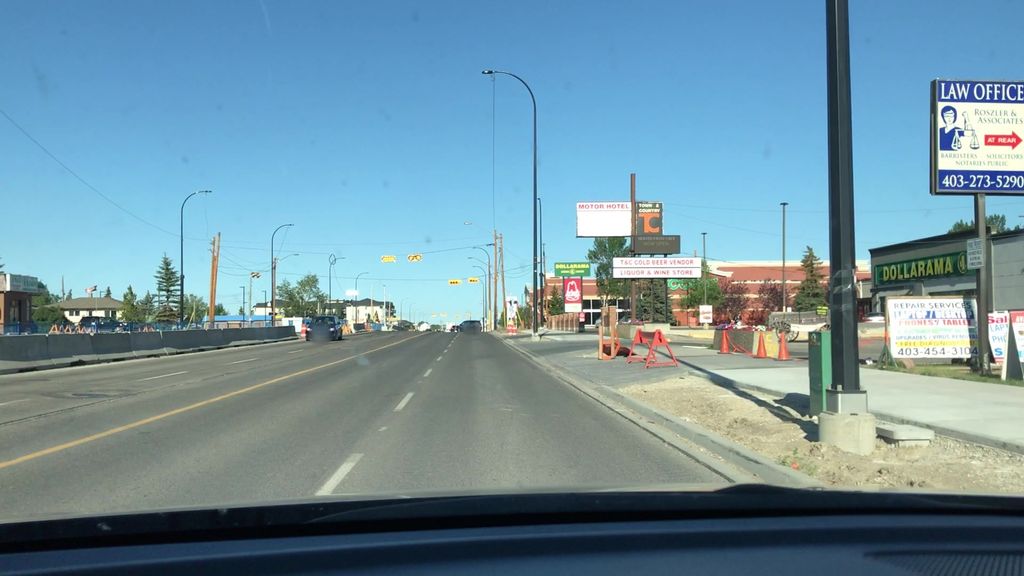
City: calgary